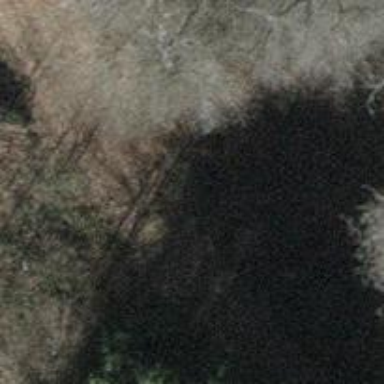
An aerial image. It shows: Culvert tunnel.